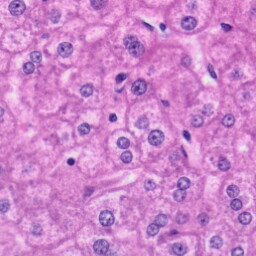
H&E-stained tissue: Liver